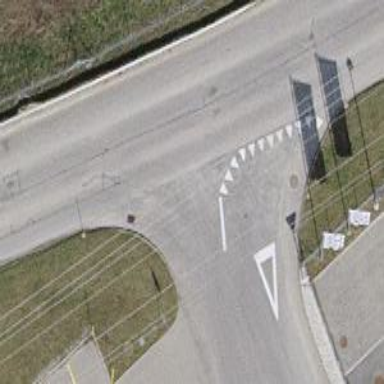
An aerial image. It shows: Road with "give way" sign.